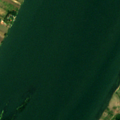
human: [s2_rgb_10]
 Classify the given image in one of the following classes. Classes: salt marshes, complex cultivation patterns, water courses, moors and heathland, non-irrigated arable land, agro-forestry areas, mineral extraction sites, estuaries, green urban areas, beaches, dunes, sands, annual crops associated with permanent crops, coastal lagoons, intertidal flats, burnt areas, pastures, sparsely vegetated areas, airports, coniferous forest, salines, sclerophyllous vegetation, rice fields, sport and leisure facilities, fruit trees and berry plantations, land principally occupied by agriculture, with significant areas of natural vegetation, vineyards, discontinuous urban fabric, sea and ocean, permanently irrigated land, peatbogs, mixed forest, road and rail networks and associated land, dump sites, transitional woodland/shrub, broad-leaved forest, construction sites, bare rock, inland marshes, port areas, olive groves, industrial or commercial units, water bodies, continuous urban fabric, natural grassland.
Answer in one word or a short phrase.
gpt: discontinuous urban fabric, non-irrigated arable land, pastures, water courses